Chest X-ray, PA view. Patient: 32 years old, sex F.
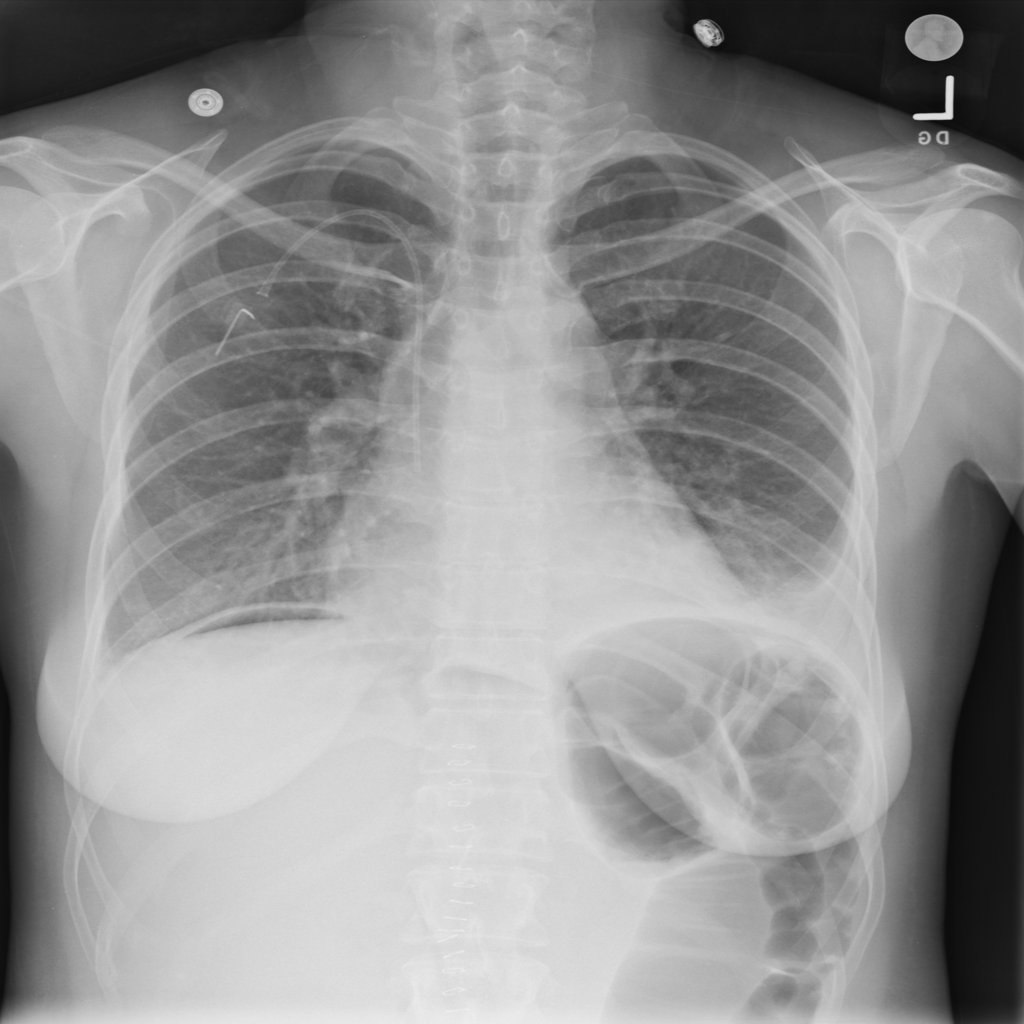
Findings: No Finding